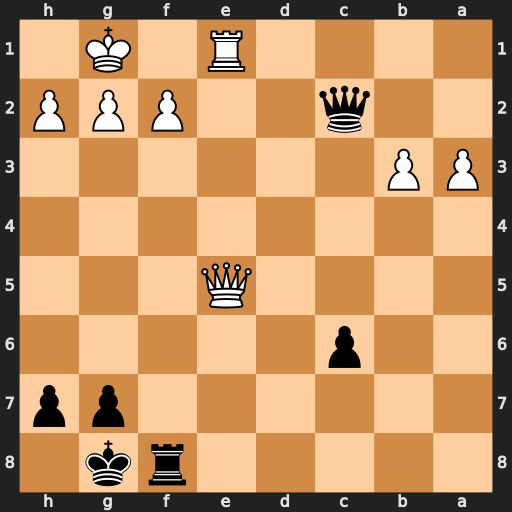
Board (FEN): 5rk1/6pp/2p5/4Q3/8/PP6/2q2PPP/4R1K1
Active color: b
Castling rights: -
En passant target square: -
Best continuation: Qxf2+ Kh1 Qf1+ Rxf1 Rxf1#